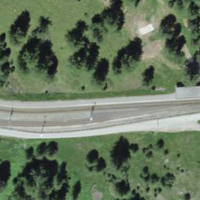
EUNIS habitat code: 26
Species observed at this site:
Saxifraga bryoides
Cyaniris semiargus
Erebia euryale